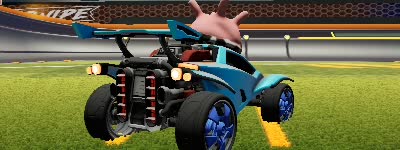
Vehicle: octane